Interaction volume radius: 10 \u00c5
Interaction volume height: 10 \u00c5
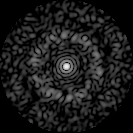
Disorder parameter: 0.8358